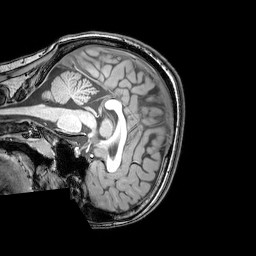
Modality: T1w
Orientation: sagittal
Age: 25
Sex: female
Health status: healthy
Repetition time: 0.081 s
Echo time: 0.037 s